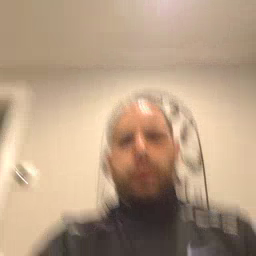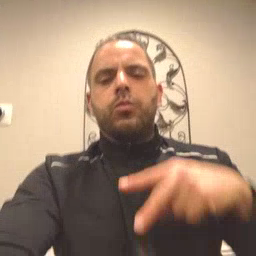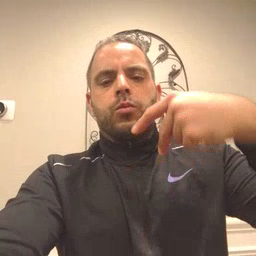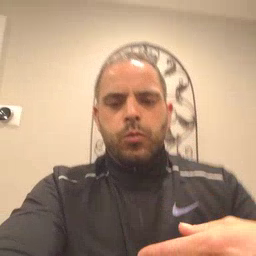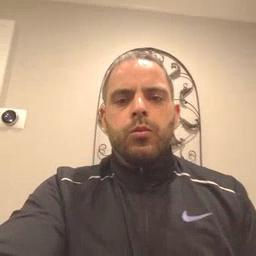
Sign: fall